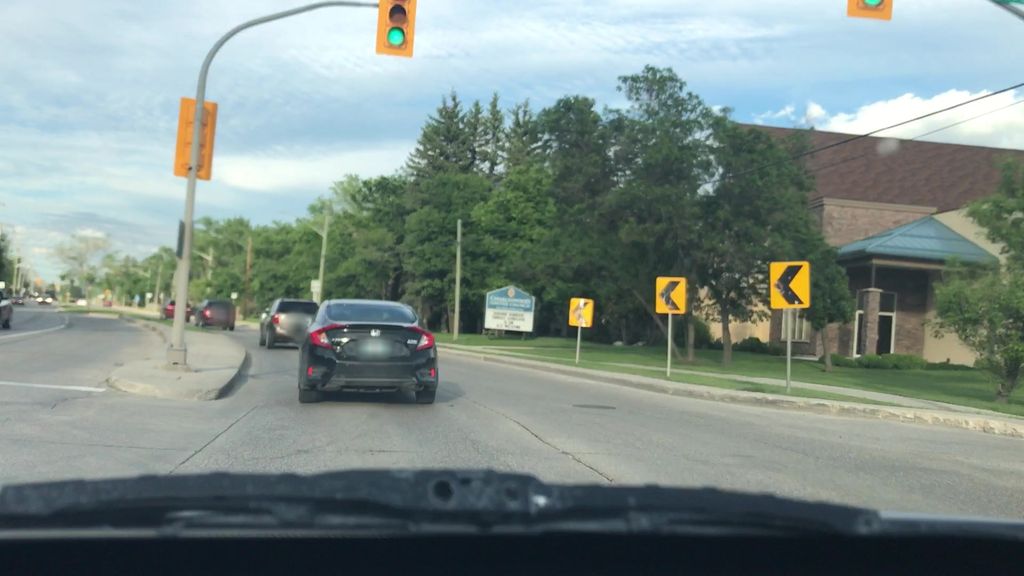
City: winnipeg